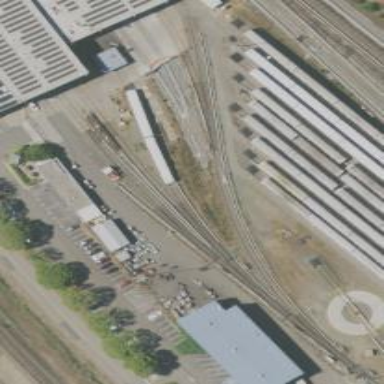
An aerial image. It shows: Electrified rail in service yard.